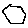
Label: hexagon